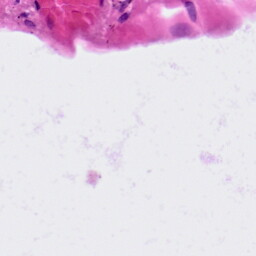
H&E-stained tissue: Lung